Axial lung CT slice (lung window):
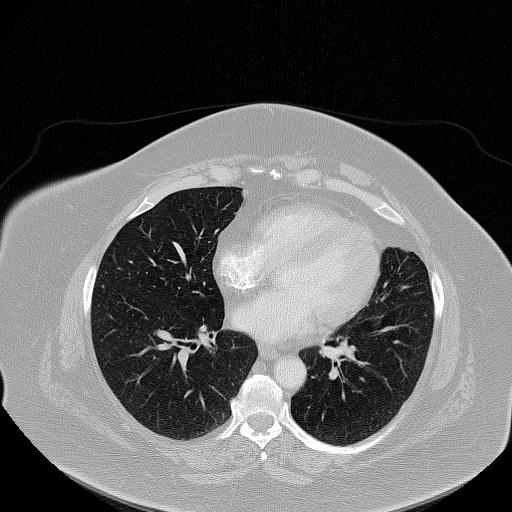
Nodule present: no